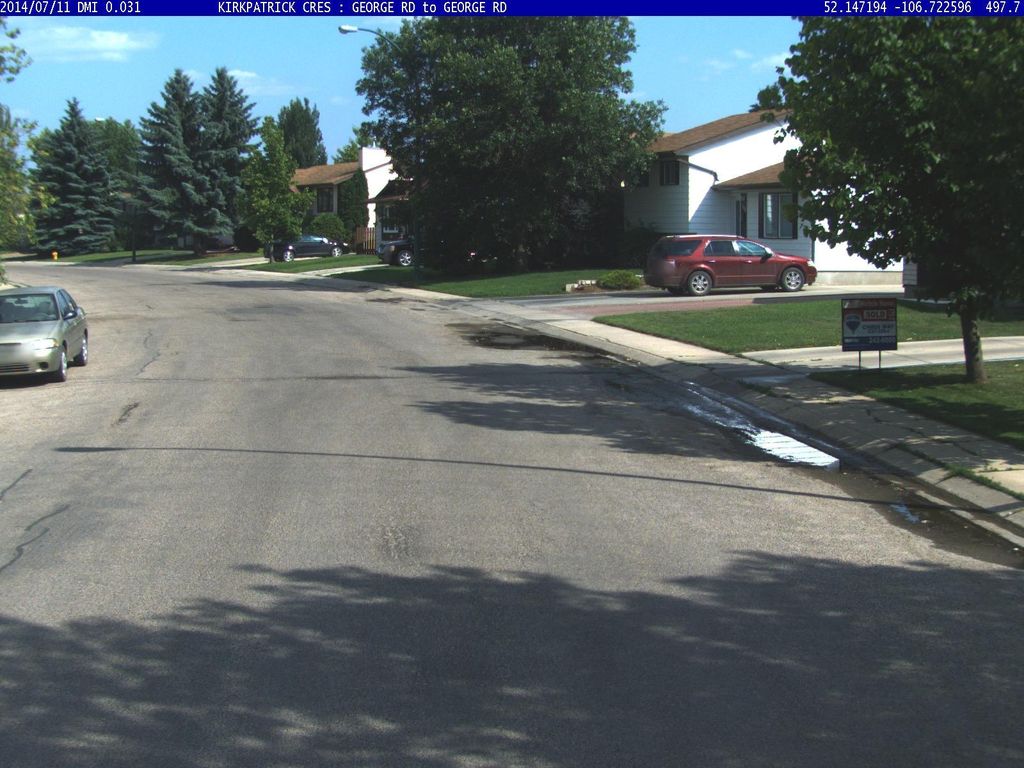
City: saskatoon